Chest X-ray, PA view. Patient: 68 years old, sex F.
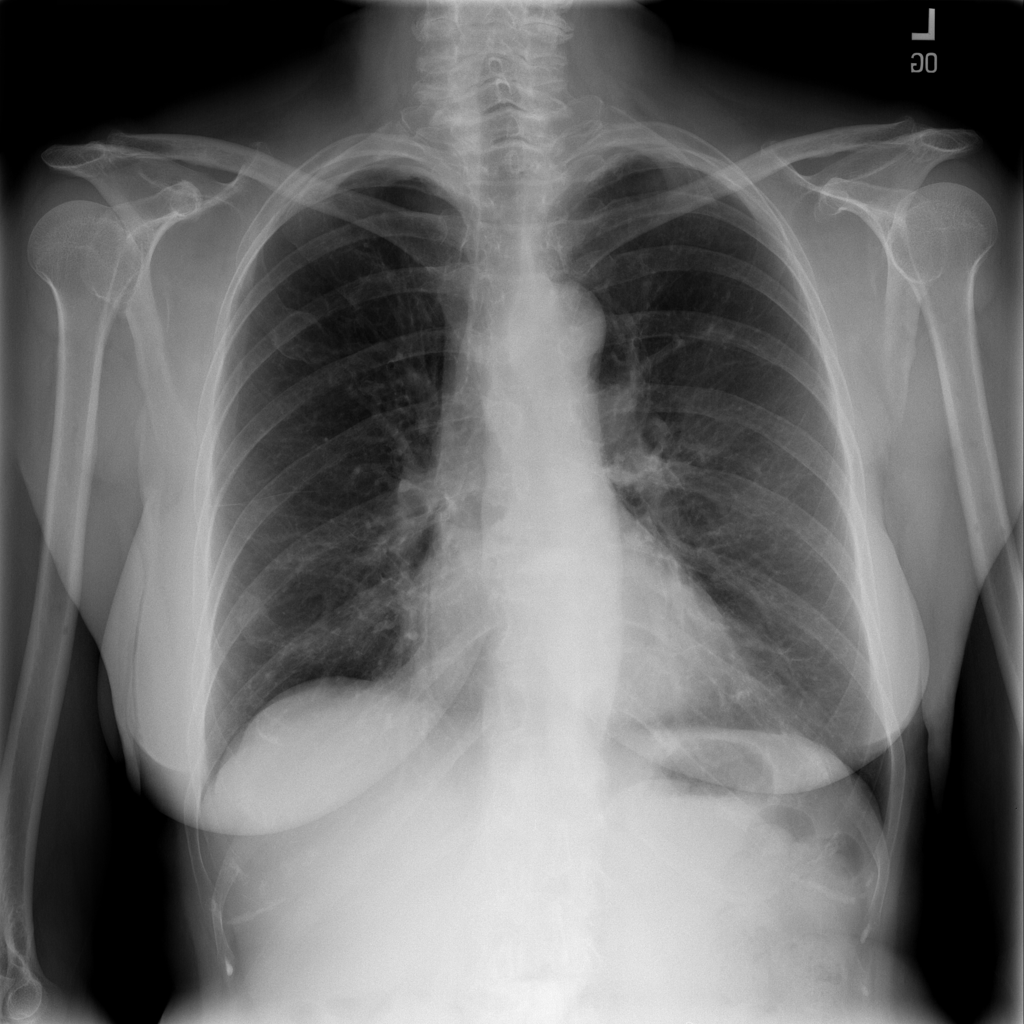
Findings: No Finding